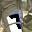
Label: 9